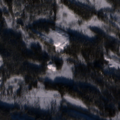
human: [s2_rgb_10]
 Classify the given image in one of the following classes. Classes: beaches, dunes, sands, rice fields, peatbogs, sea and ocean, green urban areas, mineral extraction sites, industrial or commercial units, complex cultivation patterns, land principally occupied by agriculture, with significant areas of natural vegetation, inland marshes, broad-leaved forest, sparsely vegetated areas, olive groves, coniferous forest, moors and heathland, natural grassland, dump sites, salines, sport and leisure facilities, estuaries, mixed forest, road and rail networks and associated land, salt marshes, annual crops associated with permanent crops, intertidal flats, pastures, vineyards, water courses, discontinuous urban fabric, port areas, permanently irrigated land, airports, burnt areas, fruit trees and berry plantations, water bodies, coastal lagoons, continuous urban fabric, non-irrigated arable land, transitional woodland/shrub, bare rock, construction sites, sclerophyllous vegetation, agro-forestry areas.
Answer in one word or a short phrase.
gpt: coniferous forest, transitional woodland/shrub